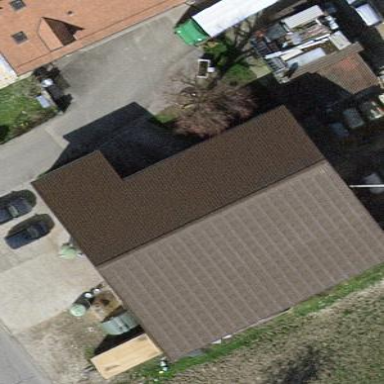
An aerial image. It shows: Warehouse building.